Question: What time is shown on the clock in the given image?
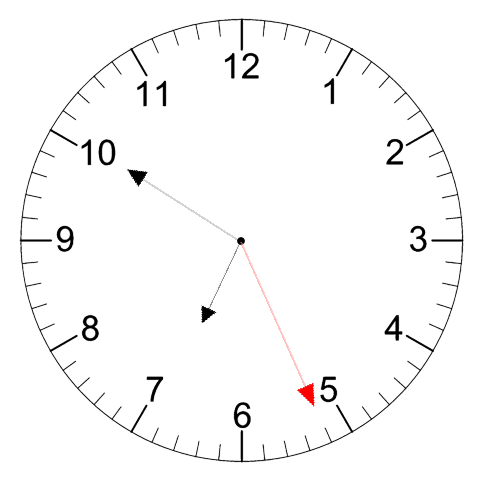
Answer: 06:50:26